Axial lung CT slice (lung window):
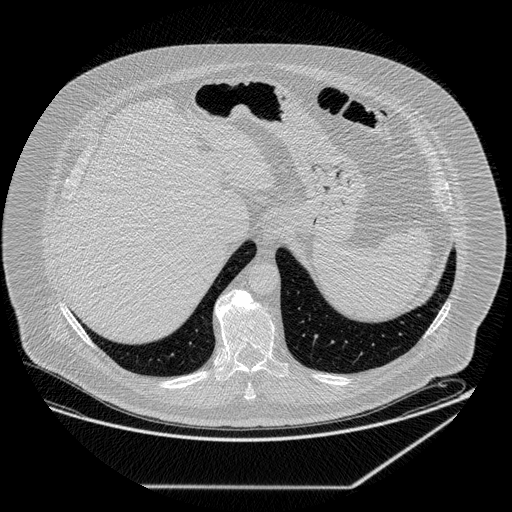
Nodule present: no